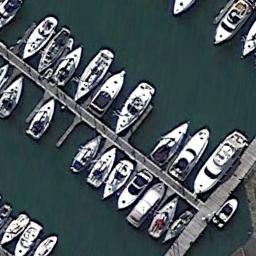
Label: harbor